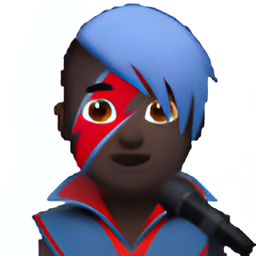
Name: male singer type 6
Emoji: 👨🏿‍🎤
Group: People & Body
Sub-group: person-role